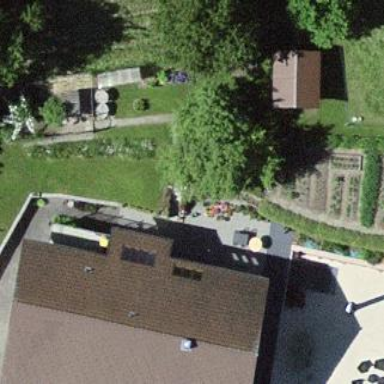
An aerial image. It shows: Residential building.